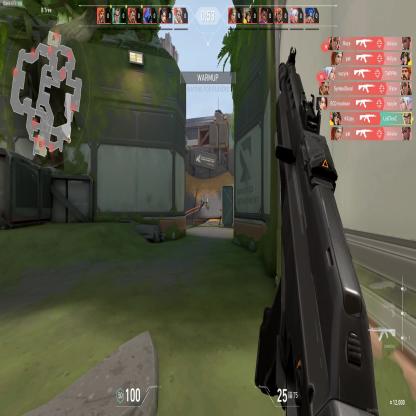
Label: enemy